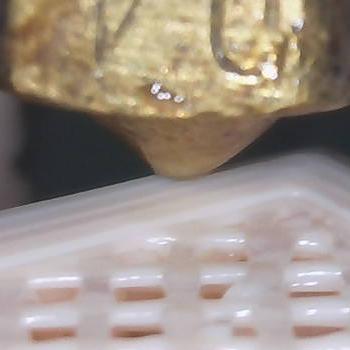
Flow rate: 79%